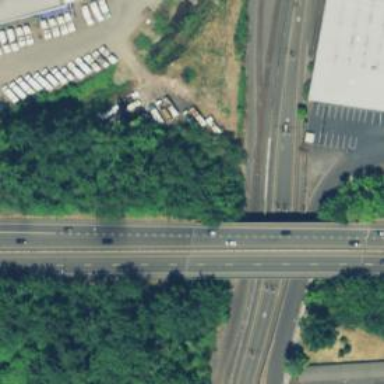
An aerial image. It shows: Bridge over trunk highway expressway.